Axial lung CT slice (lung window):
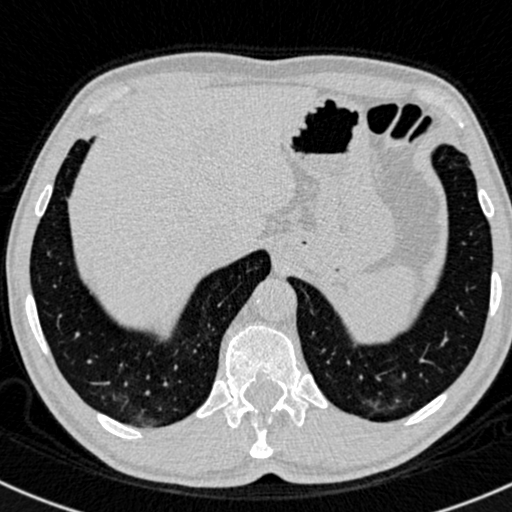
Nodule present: no